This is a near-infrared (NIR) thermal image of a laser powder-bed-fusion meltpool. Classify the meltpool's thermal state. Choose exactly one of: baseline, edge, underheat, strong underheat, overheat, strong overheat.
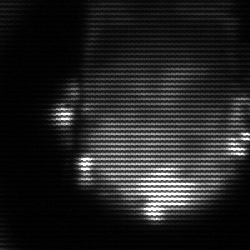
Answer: edge